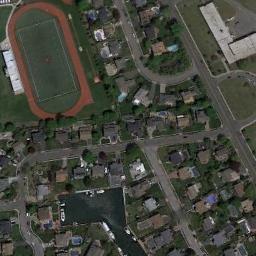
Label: ground_track_field